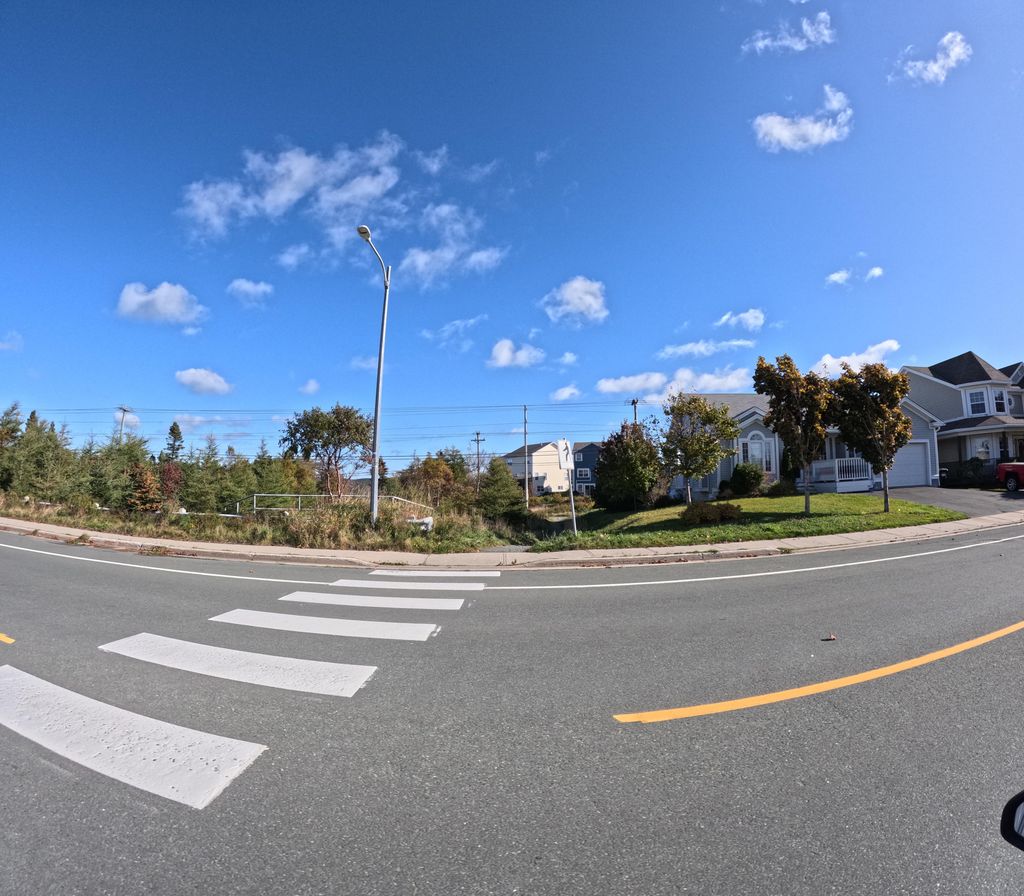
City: st_johns